Question: I can't seem to figure out this one.
I have a csv file, 2 columns. ColumnsA contains the path to a file and ColumnB the destination of said file. Total rows 1,000.
I will like terminal to loop and move each file located in columnA to the destination in columnB

In terminal, I tried using this:
'''
for file in $(cat ~/downloads/Mover.csv); do mv ...
'''
I can't figure out the next piece of the command. Can you please help?
Raw file Format: csv (comma delimiter)
The raw file is as shown in the screenshot. ColumnA contains the path of each pdf that needs to be inserted inside the folder in ColumnB
- -
I'm very new to the world of terminal. Please let me know what I can provide
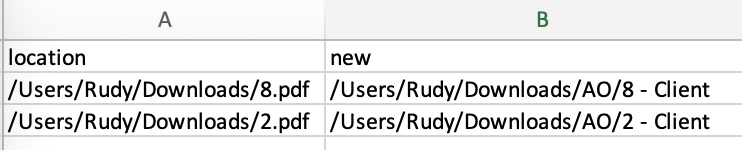
Answer: The CSV format isn't very friendly for UNIX standard tools, but as long as you don't have commas, double-quotes or newlines in your content then you can use this:
'''
#!/bin/bash
while IFS=',' read -r location new
do
mv -i "$location" "$new/"
done < <(sed $'s/
$//' file.csv)
'''
'new'